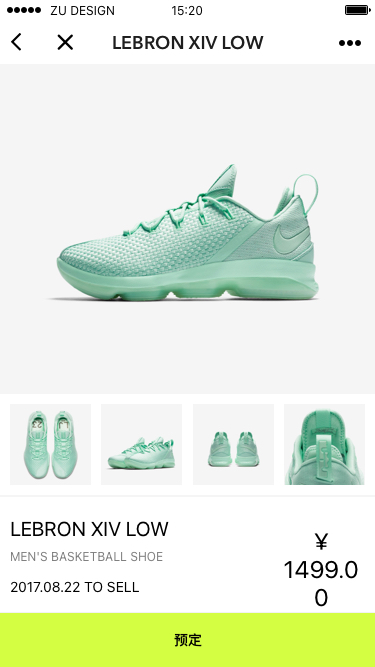
Text in this UI design:
2017.08.22 TO SELL
LEBRON XIV LOW
15:20
ZU DESIGN
预定
¥ 1499.00
LEBRON XIV LOW
MEN'S BASKETBALL SHOE